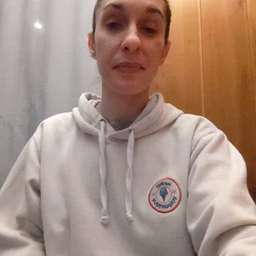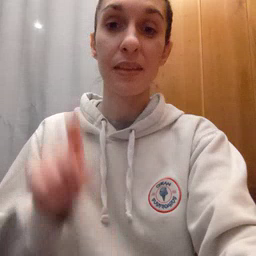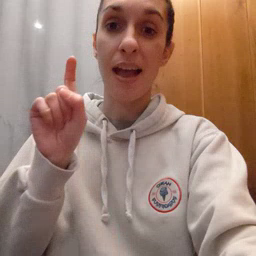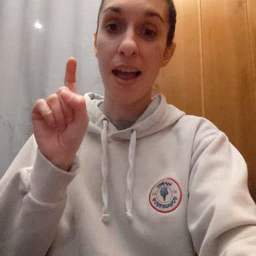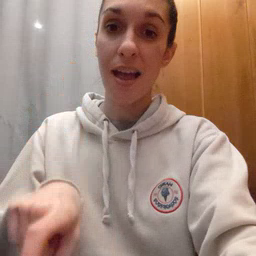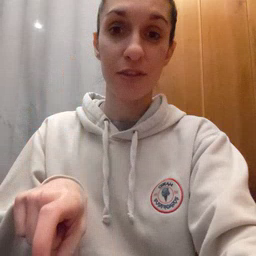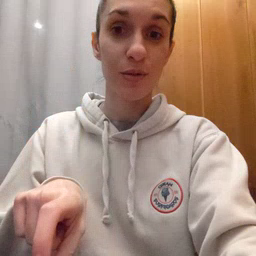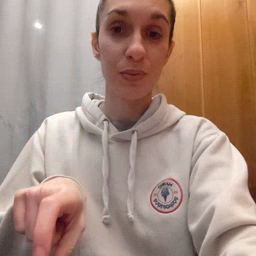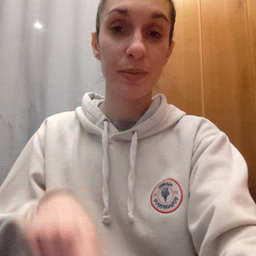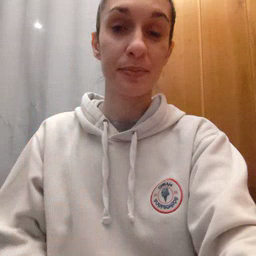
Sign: haveto